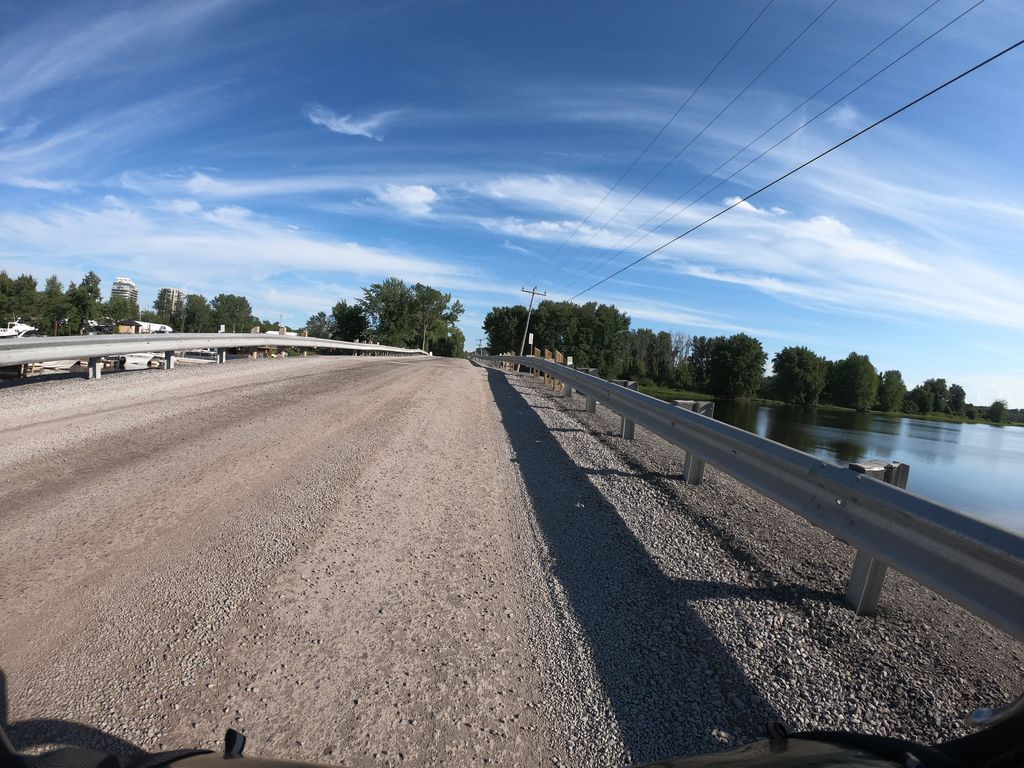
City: ottawa-gatineau